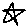
Label: star